Question: Im trying to create a broom-like figure in MATLAB like illusrated here:

My idea was start off with the horizontal line and then using a rotation matrix within a loop create the others. However my code seems to be playing tricks on me.
In a nutshell I want to create lines spreading out from a specific point with with the same angle between each and every line.
This is my code so far.
'''
th = pi/12; % 15 degrees between every line
pointA = [20 50]; %The starting point of every line
pointB = [90 50]; %The ending point of the center line
v = [pointA(1) pointB(1); pointA(2) pointB(2)];
%
R =@(x)[cos(x) -sin(x); sin(x) cos(x)]; % Rotation matrix function
%
for i = -4:4
c = R(i*th)*v;
line([pointA(1) c(1,2)],[pointA(2) c(2,2)]);
hold on
end
'''
Any ideas why the angles on the lines (except the center line) are off?
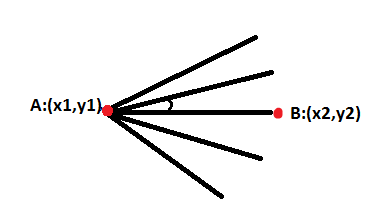
Answer: The problem is that a rotation matrix always rotates around the origin ('[0,0]'), but you want it to rotate around 'pointA'. The solution is either to
1. generate the lines with the necessary angle and length, and displace them by pointA, or
2. shift 2d space such that pointA becomes the origin, do the rotation, and shift the points back.
I would find the latter approach straightforward, since your pre-rotation end points are naturally defined:
'''
th = pi/12; % 15 degrees between every line
% pointA and pointB must be column vectors for matrix multiplication later
pointA = [20; 50]; %The starting point of every line
pointB = [90; 50]; %The ending point of the center line
%
R = @(x)[cos(x) -sin(x); sin(x) cos(x)]; % Rotation matrix function
%
hold on; % Hold on and off around loop to plot all lines on same fig
for i = -4:4
% line is initially pointA -> pointB
% shift the world by -point A
% line is now [0,0] -> pointB-pointA
% rotate the world around the origin
% line is now [0,0] -> R*(pointB-pointA)
% shift the world back
% line is now pointA -> R*(pointB-pointA) + pointA
c = R(i*th)*(pointB-pointA) + pointA;
% note that c is now a single 2d vector: image of pointB
line([pointA(1) c(1)],[pointA(2) c(2)]);
end
hold off;
'''